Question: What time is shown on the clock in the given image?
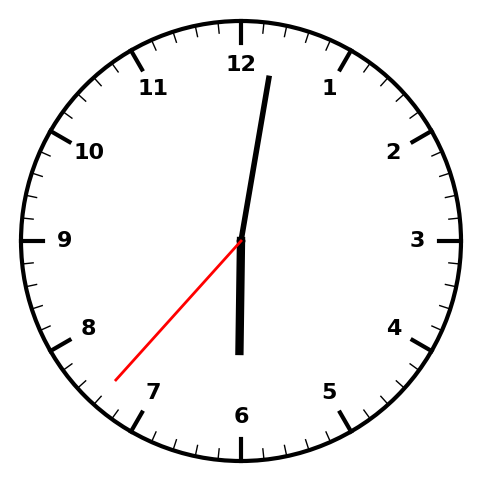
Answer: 06:01:37